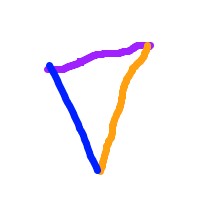
Shape: triangle